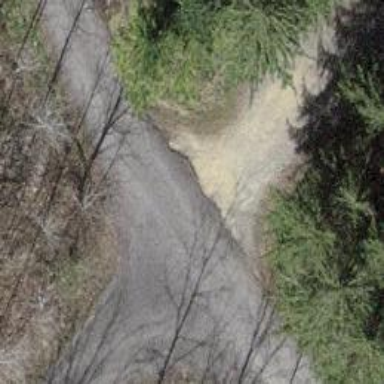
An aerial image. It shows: Unclassified road.